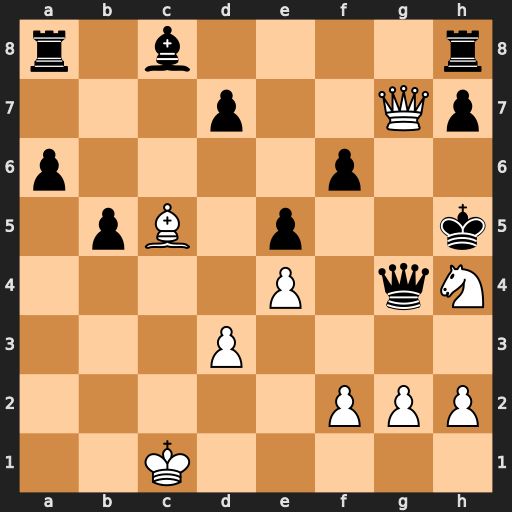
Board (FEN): r1b4r/3p2Qp/p4p2/1pB1p2k/4P1qN/3P4/5PPP/2K5
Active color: w
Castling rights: -
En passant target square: -
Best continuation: Qxh8 Kxh4 Qxh7+ Qh5 g3+